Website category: university
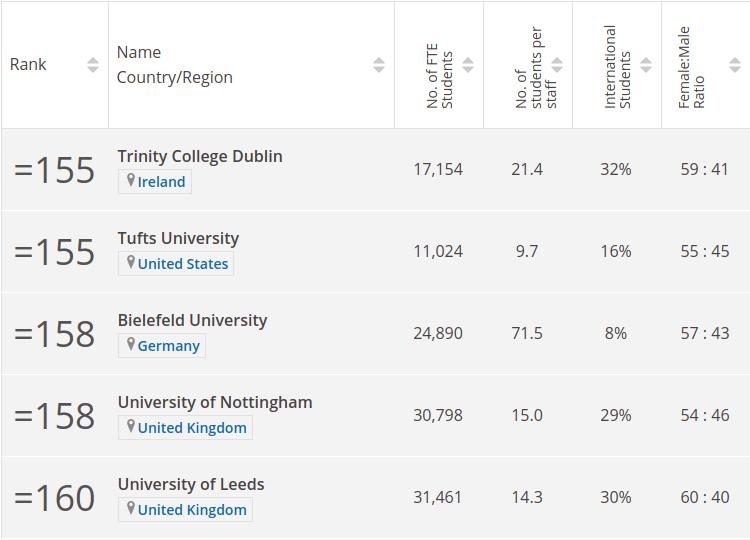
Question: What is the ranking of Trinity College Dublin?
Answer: =155

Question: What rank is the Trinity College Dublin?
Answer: =155

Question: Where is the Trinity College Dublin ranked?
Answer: =155

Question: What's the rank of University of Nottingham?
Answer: =158

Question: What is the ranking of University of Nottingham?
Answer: =158

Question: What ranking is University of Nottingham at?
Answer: =158

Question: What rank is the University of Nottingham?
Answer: =158

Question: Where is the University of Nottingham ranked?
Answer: =158

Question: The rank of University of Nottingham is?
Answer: =158

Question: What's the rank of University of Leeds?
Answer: =160

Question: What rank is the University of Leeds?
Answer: =160

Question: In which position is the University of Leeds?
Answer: =160

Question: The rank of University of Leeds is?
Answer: =160

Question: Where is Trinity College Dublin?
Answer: Ireland

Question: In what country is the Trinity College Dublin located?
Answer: Ireland

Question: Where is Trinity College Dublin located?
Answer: Ireland

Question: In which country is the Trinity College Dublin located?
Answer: Ireland

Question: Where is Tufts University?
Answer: United States

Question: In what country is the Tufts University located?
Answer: United States

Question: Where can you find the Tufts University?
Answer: United States

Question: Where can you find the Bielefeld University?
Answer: Germany

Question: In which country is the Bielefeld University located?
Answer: Germany

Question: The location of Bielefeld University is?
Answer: Germany

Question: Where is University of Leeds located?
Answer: United Kingdom

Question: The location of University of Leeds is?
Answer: United Kingdom

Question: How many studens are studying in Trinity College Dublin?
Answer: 17,154

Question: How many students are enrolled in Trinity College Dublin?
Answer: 17,154

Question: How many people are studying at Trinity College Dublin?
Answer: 17,154

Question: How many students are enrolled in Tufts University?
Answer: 11,024

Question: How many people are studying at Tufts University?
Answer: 11,024

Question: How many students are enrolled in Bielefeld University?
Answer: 24,890

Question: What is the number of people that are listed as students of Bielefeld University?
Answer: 24,890

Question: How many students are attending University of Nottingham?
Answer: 30,798

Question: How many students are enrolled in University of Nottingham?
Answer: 30,798

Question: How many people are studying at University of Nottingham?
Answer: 30,798

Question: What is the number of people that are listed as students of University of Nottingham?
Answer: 30,798

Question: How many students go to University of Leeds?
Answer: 31,461

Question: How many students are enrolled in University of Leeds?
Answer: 31,461

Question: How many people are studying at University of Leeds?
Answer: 31,461

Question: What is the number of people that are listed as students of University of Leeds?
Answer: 31,461

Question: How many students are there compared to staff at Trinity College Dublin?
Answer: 21.4

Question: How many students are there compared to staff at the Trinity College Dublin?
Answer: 21.4

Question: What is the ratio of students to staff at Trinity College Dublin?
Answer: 21.4

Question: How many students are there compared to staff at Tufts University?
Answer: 9.7

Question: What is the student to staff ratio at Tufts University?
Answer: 9.7

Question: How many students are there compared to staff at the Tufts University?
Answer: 9.7

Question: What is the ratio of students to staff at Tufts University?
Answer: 9.7

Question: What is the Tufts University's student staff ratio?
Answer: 9.7

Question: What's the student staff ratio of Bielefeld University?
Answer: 71.5

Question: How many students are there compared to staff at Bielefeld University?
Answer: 71.5

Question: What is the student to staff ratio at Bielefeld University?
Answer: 71.5

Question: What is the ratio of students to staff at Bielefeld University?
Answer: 71.5

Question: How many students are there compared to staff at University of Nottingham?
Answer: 15.0

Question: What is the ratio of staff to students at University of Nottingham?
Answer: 15.0

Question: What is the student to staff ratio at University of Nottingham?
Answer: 15.0

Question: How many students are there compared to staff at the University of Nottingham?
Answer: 15.0

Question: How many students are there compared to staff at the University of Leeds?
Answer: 14.3

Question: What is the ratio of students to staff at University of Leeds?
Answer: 14.3

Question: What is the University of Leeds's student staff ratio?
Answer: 14.3

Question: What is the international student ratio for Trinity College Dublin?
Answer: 32%

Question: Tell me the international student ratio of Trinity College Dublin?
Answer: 32%

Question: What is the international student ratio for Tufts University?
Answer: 16%

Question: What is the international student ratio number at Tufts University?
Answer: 16%

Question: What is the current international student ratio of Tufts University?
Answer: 16%